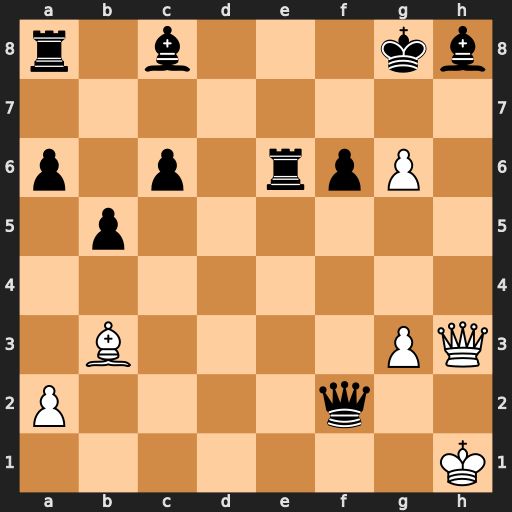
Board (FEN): r1b3kb/8/p1p1rpP1/1p6/8/1B4PQ/P4q2/7K
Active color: w
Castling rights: -
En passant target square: -
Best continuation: Qh7+ Kf8 Qf7#